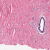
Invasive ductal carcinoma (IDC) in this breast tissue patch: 0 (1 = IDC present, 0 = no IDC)